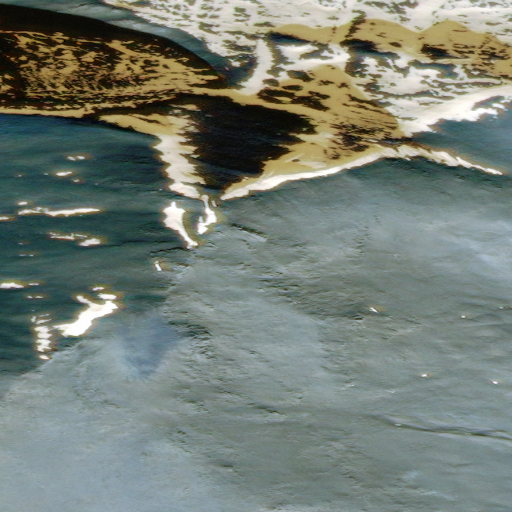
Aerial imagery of mountain in Alaska named Blackface Mountain containing only unknown